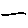
Label: line